Question: I want to access a model attribute in Javascript. I use the following code:
'''
model.addAttribute("data", responseDTO);
'''
My DTO class:
'''
public class ResponseDTO {
private List<ObjectError> errors;
private Boolean actionPassed;
private String dataRequestName;
// and setter getter for all fields
}
'''
I tried accessing the DTO using:
'''
var data = "${data}";
'''
But it is giving me a string representation of responseDTO instead, i.e 'com.req.dto.ResponseDTO@115f4ea'. I can successfully access a field inside the DTO using:
'''
var data = "${data.actionPassed}";
'''
But this is not working for the 'errors' attribute inside the DTO, as it is a 'List' of 'ObjectError'. How can I get complete 'responseDTO' object in Javascript?
Thanks!
---
Initially I was using 'jquery.post'
'''
$.post('ajax/test.html', function(data) {
// Here I was able to retrieve every attribute even list of ObjectError.
});
'''
Now I want to remove Ajax and want to convert it into non-ajax approach (because of some unavoidable reasons). So I am doing a normal form submit and want load same form again and trying to load 'data' model attribute in Javascript so that I can keep the rest of the code as it is.
I was wondering if it can be achieved in Javascript as it is doable using Jquery post?
---
I tried (Thank you @Grant for suggestions)
'''
JSONObject jsonObject =JSONObject.fromObject(responseDTO);
String jsonString = jsonObject.toString();
model.addAttribute("data",jsonString);
'''
and in Javascript
'''
var data = eval('('+ ${dataJson} +')'); // Getting error on this line
alert(data.actionPassed);
'''
But getting error and no alert is displayed
Error :

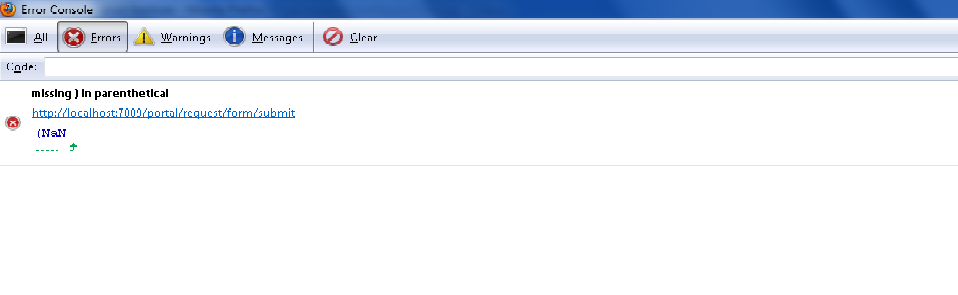
Answer: First of all, there's no way to convert a Java object to a Javascript object directly since they have nothing to do with each other. One is server-side language and the other is client-side language.
So to accomplish this goal, you have to do some convertion. I think you have two options:
1. Convert ResponseDTO object to JSON string and pass it to jsp and you may get the javascript object directly.
2. Pass ResponseDTO object to JSP and populate the javascript object as what you are trying now.
For option #1, you should use a library to generate JSON string by the Java object. You can use this one <URL>.
e.g:
'''
JSONObject jsonObject = JSONObject.fromObject( responseDTO );
/*
jsonStr is something like below, "errors" represents the List<ObjectError>
I don't know what's in ObjectError, errorName is just an example property.
{
"dataRequestName":"request1",
"actionPassed":true,
"errors":[{"errorName":"error"},{"errorName":"unknown error"}]
}
*/
String jsonStr = jsonObject.toString();
model.addAttribute("dataJson", jsonStr);
/*In JSP, get the corresponding javascript object
by eval the json string directly.*/
<script>
var data = eval('('+'${dataJson}'+')');
</script>
'''
For option #2,
'''
//Pass java object as you do now
model.addAttribute("data",responseDTO);
//In JSP, include jstl taglib to help accessing List.
<%@ taglib prefix="c" uri="http://java.sun.com/jsp/jstl/core" %>
<script>
var errorArr = [], errorObj;
<c:forEach var="error" items="${data.errors}">
errorObj = { errorName: '${error.errorName}' };
errorArr.push(errorObj);
</c:forEach>
//Populate the corresponding javascript object.
var data = {
dataRequestName: '${data.dataRequestName}',
actionPassed: ${data.actionPassed},
errors: errorArr
};
</script>
'''
As you can see, option #2 is complicated and only useful if the Java object is simple while option #1 is much easier and maintainable.